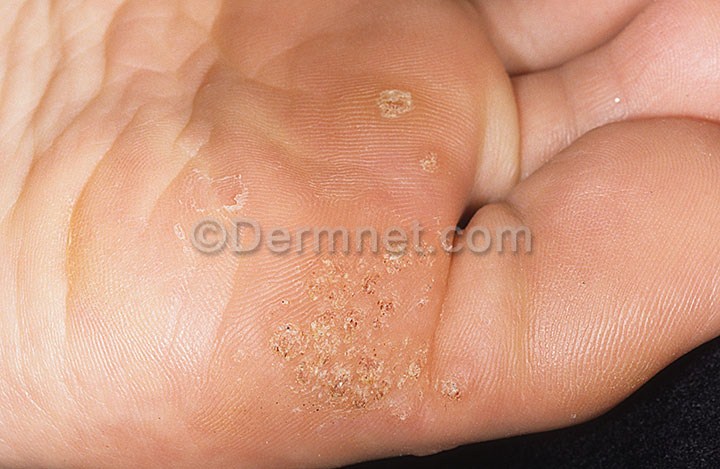
Disease: Warts Molluscum and other Viral Infections